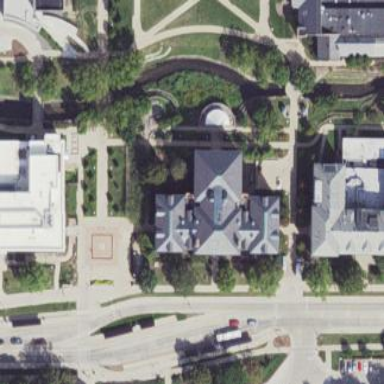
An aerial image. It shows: University building.